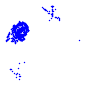
Particle: kaon